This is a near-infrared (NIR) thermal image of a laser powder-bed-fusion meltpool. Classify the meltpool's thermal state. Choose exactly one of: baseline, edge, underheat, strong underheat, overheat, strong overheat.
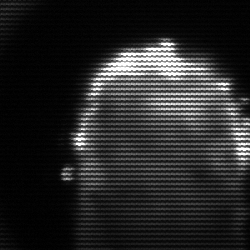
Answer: baseline